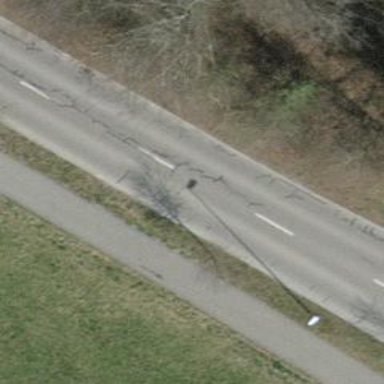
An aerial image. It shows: Tertiary road with asphalt surface.